Question: I have a custom 'UITableViewCell' with a 'UIImage' that should be covering the entire cell. I created the size of the cell as 320x104 and the image as 320x104.
I set autolayout constraints on the 'UIImage' for Leading,Trailing,Top and Bottom space to container.
However when I run my application, the image is not taking the full width of the cell, there is a white space before and after the cell.
---
Adding Image as requested, (The Orange color is in place of the image, the grey bars on the right and the left are the unwanted parts.)

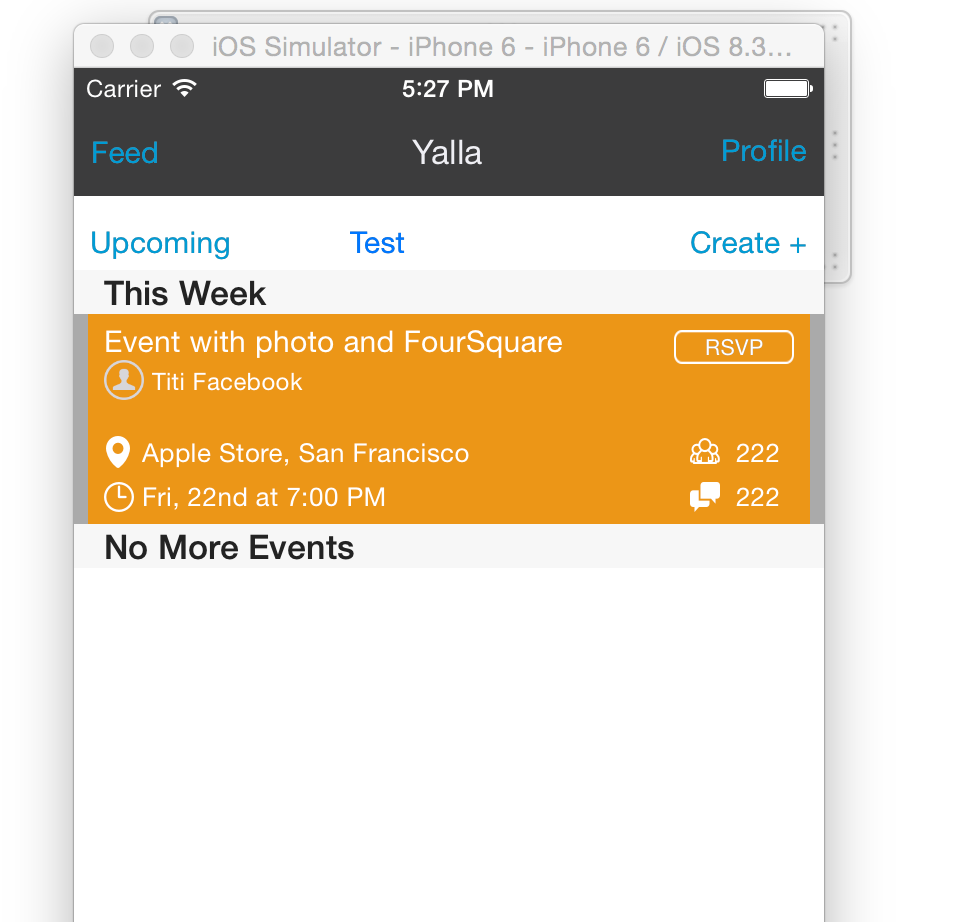
Answer:
Blue checkbox should be disabled.